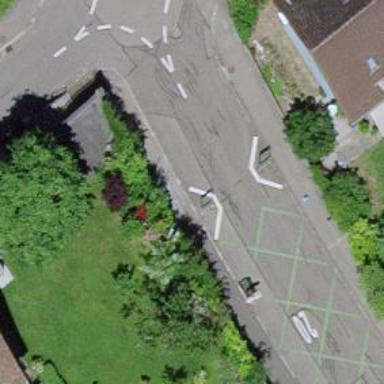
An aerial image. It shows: Sidewalk along the footway.